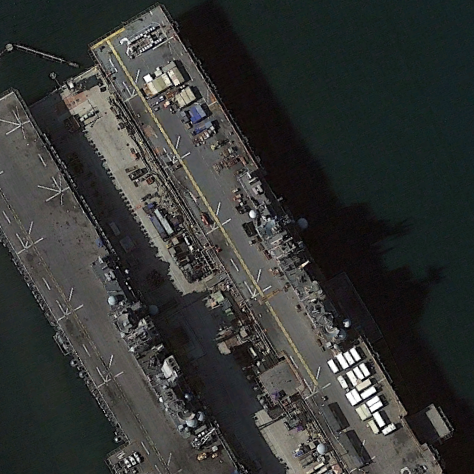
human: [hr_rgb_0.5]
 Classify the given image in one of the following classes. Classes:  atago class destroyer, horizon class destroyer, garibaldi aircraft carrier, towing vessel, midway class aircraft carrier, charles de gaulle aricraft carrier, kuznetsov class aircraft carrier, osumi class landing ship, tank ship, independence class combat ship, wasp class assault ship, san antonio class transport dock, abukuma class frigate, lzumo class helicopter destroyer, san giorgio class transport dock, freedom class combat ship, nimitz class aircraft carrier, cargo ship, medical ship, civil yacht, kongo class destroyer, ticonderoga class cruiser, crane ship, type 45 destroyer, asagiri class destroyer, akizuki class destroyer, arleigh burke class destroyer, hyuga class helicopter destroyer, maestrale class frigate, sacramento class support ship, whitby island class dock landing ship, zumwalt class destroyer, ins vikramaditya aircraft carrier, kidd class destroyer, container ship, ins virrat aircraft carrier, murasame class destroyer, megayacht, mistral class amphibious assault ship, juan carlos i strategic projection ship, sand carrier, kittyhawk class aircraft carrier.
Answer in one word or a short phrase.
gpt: Wasp class assault ship